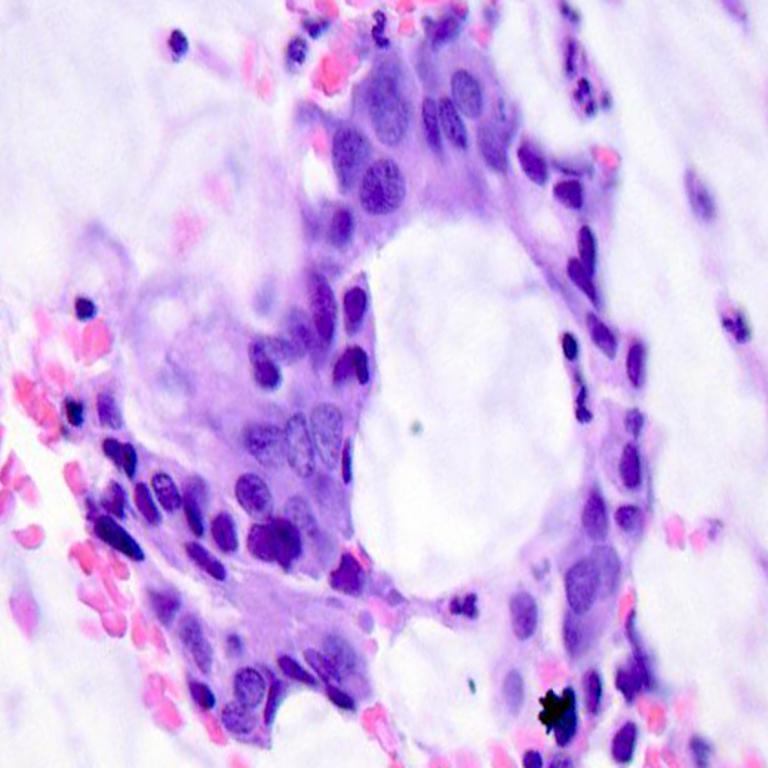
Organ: colon
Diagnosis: adenocarcinomas